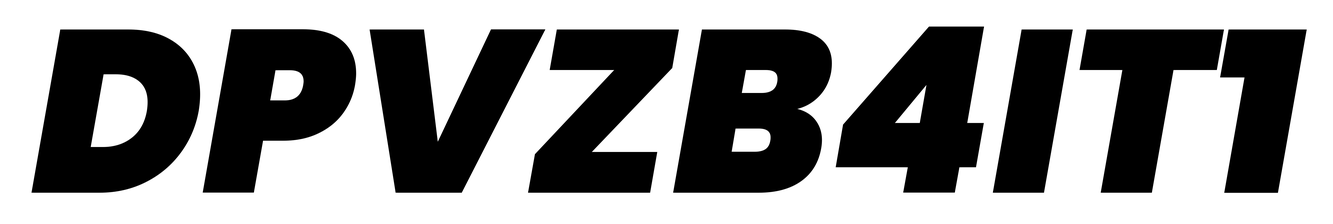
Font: Poppins-BlackItalic